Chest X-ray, AP view. Patient: 50 years old, sex M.
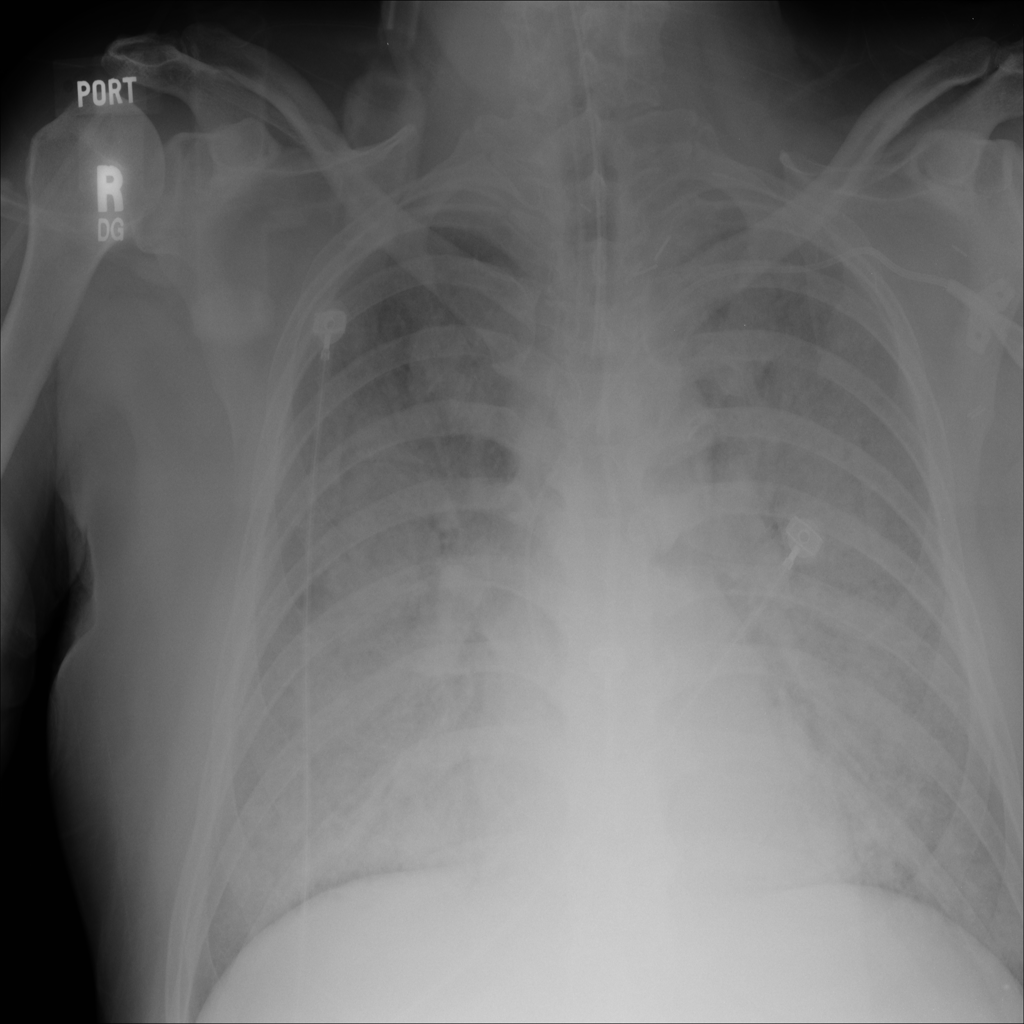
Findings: Infiltration